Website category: jobs
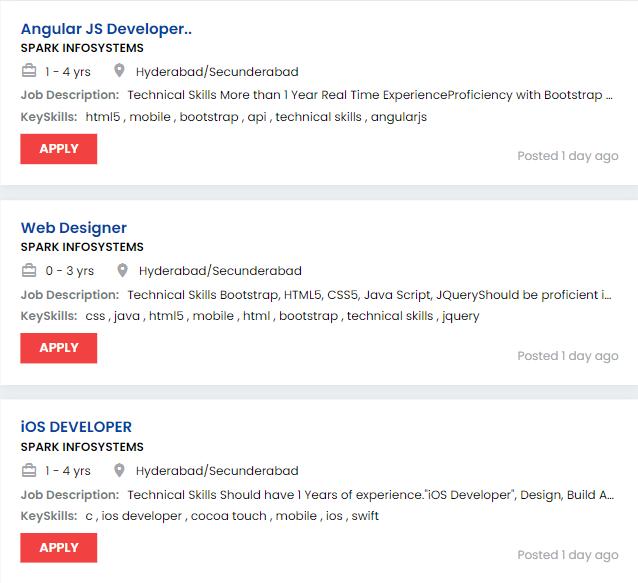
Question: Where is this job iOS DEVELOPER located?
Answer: Hyderabad/Secunderabad

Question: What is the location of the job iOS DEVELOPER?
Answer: Hyderabad/Secunderabad

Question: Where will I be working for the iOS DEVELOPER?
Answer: Hyderabad/Secunderabad

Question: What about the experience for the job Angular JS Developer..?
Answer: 1 - 4 yrs

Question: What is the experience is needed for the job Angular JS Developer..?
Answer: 1 - 4 yrs

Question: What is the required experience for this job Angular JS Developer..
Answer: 1 - 4 yrs

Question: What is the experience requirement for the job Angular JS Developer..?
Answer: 1 - 4 yrs

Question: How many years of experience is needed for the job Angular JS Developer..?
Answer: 1 - 4 yrs

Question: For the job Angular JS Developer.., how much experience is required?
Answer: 1 - 4 yrs

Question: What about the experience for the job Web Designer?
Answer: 0 - 3 yrs

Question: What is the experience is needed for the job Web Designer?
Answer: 0 - 3 yrs

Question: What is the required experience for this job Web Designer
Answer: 0 - 3 yrs

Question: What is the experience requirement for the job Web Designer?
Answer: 0 - 3 yrs

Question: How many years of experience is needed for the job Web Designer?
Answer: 0 - 3 yrs

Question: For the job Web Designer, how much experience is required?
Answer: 0 - 3 yrs

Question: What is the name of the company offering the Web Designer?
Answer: SPARK INFOSYSTEMS

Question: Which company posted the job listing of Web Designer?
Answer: SPARK INFOSYSTEMS

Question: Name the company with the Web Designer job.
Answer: SPARK INFOSYSTEMS

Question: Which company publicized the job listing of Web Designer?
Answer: SPARK INFOSYSTEMS

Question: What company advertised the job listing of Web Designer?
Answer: SPARK INFOSYSTEMS

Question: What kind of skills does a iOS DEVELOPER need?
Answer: c , ios developer , cocoa touch , mobile , ios , swift

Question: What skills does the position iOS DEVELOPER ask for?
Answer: c , ios developer , cocoa touch , mobile , ios , swift

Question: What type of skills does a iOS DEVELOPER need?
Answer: c , ios developer , cocoa touch , mobile , ios , swift

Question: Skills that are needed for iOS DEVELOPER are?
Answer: c , ios developer , cocoa touch , mobile , ios , swift

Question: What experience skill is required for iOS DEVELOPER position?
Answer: c , ios developer , cocoa touch , mobile , ios , swift

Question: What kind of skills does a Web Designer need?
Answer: css , java , html5 , mobile , html , bootstrap , technical skills , jquery

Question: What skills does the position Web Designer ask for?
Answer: css , java , html5 , mobile , html , bootstrap , technical skills , jquery

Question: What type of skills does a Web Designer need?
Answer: css , java , html5 , mobile , html , bootstrap , technical skills , jquery

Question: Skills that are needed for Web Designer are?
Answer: css , java , html5 , mobile , html , bootstrap , technical skills , jquery

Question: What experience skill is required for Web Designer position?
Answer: css , java , html5 , mobile , html , bootstrap , technical skills , jquery

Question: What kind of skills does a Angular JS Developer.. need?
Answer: html5 , mobile , bootstrap , api , technical skills , angularjs

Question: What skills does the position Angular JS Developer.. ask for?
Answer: html5 , mobile , bootstrap , api , technical skills , angularjs

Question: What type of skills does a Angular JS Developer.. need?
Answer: html5 , mobile , bootstrap , api , technical skills , angularjs

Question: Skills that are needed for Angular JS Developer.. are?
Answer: html5 , mobile , bootstrap , api , technical skills , angularjs

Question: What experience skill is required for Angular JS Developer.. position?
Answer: html5 , mobile , bootstrap , api , technical skills , angularjs